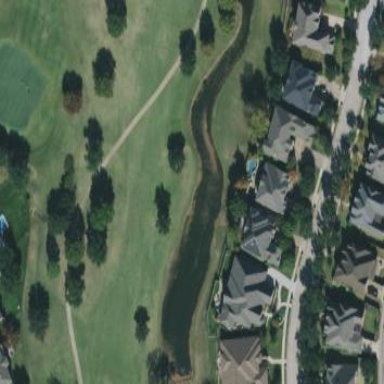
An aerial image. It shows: Golf fairway surrounded by grass.